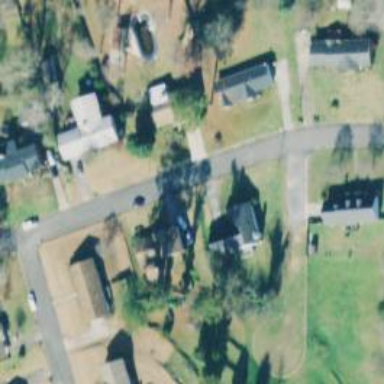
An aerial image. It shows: Neighborhood.